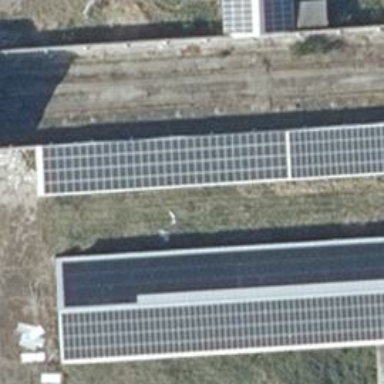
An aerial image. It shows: Solar photovoltaic panel generating electricity through small installation.